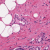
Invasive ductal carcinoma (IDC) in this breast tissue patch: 0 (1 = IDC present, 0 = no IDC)